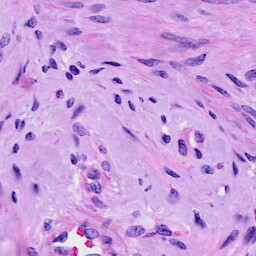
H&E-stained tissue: Cervix